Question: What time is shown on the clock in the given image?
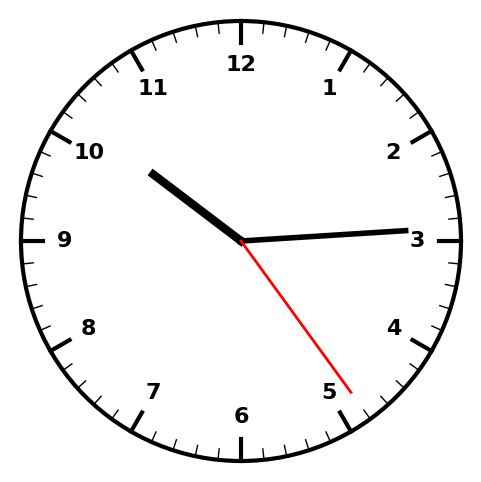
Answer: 10:14:24